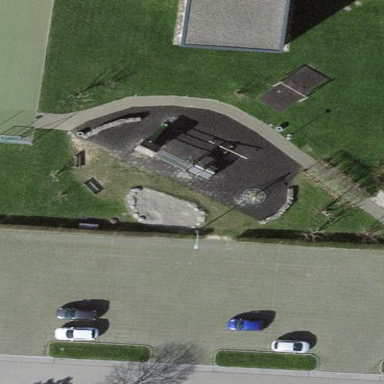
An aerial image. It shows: Playground area for leisure land.